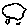
Label: cloud